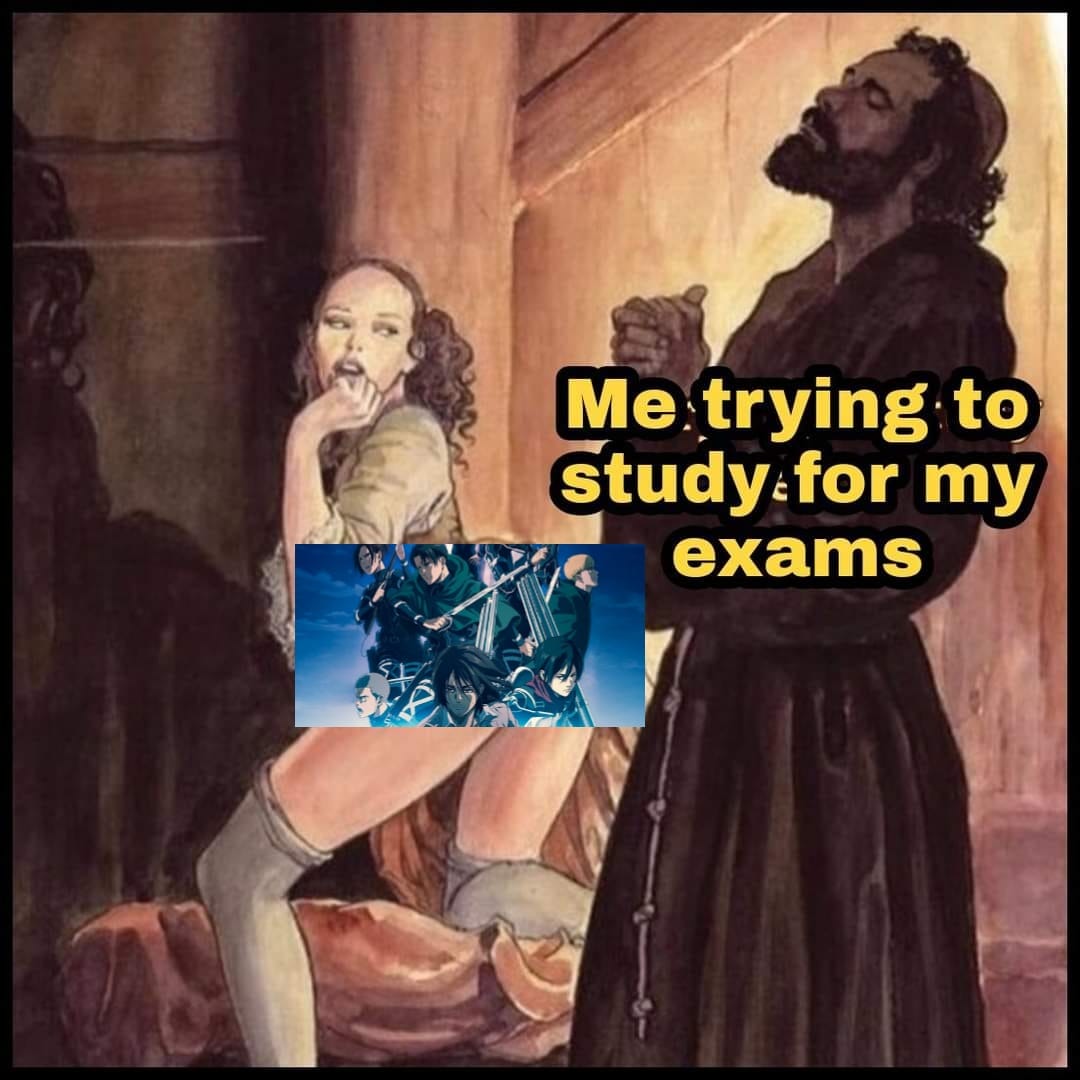
Caption: Me trying to study for my exams
Label: hate